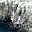
Label: 6